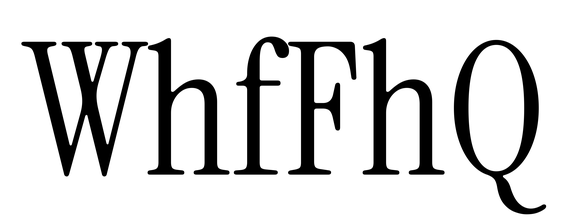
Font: InstrumentSerif-Regular